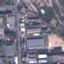
Land use / land cover: Industrial